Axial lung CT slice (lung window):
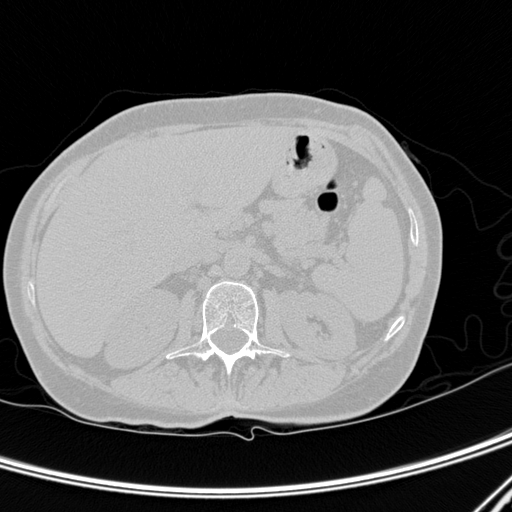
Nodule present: no